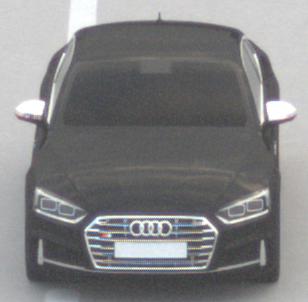
Make: Audi
Model: S5 Sportback
Detailed model: 8T Facelift
Model produced from: 2011
Model produced until: 2016
Doors: 5
Color: black
Road condition: dry road
Daytime: morning or afternoon
Contrast: low contrast